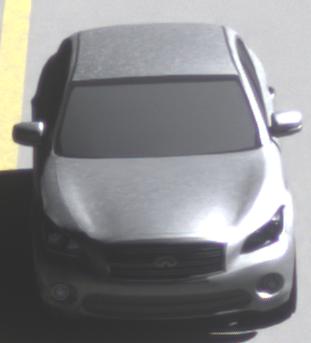
Make: Infiniti
Model: M 37
Detailed model: M (Y51)
Model produced from: 2010/10
Model produced until: 2013/11
Doors: 4
Color: white
Road condition: dry road
Daytime: morning or afternoon
Contrast: high contrast